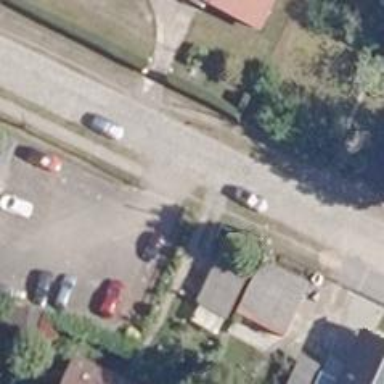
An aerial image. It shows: Residential road with sidewalks on both sides.